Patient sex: M
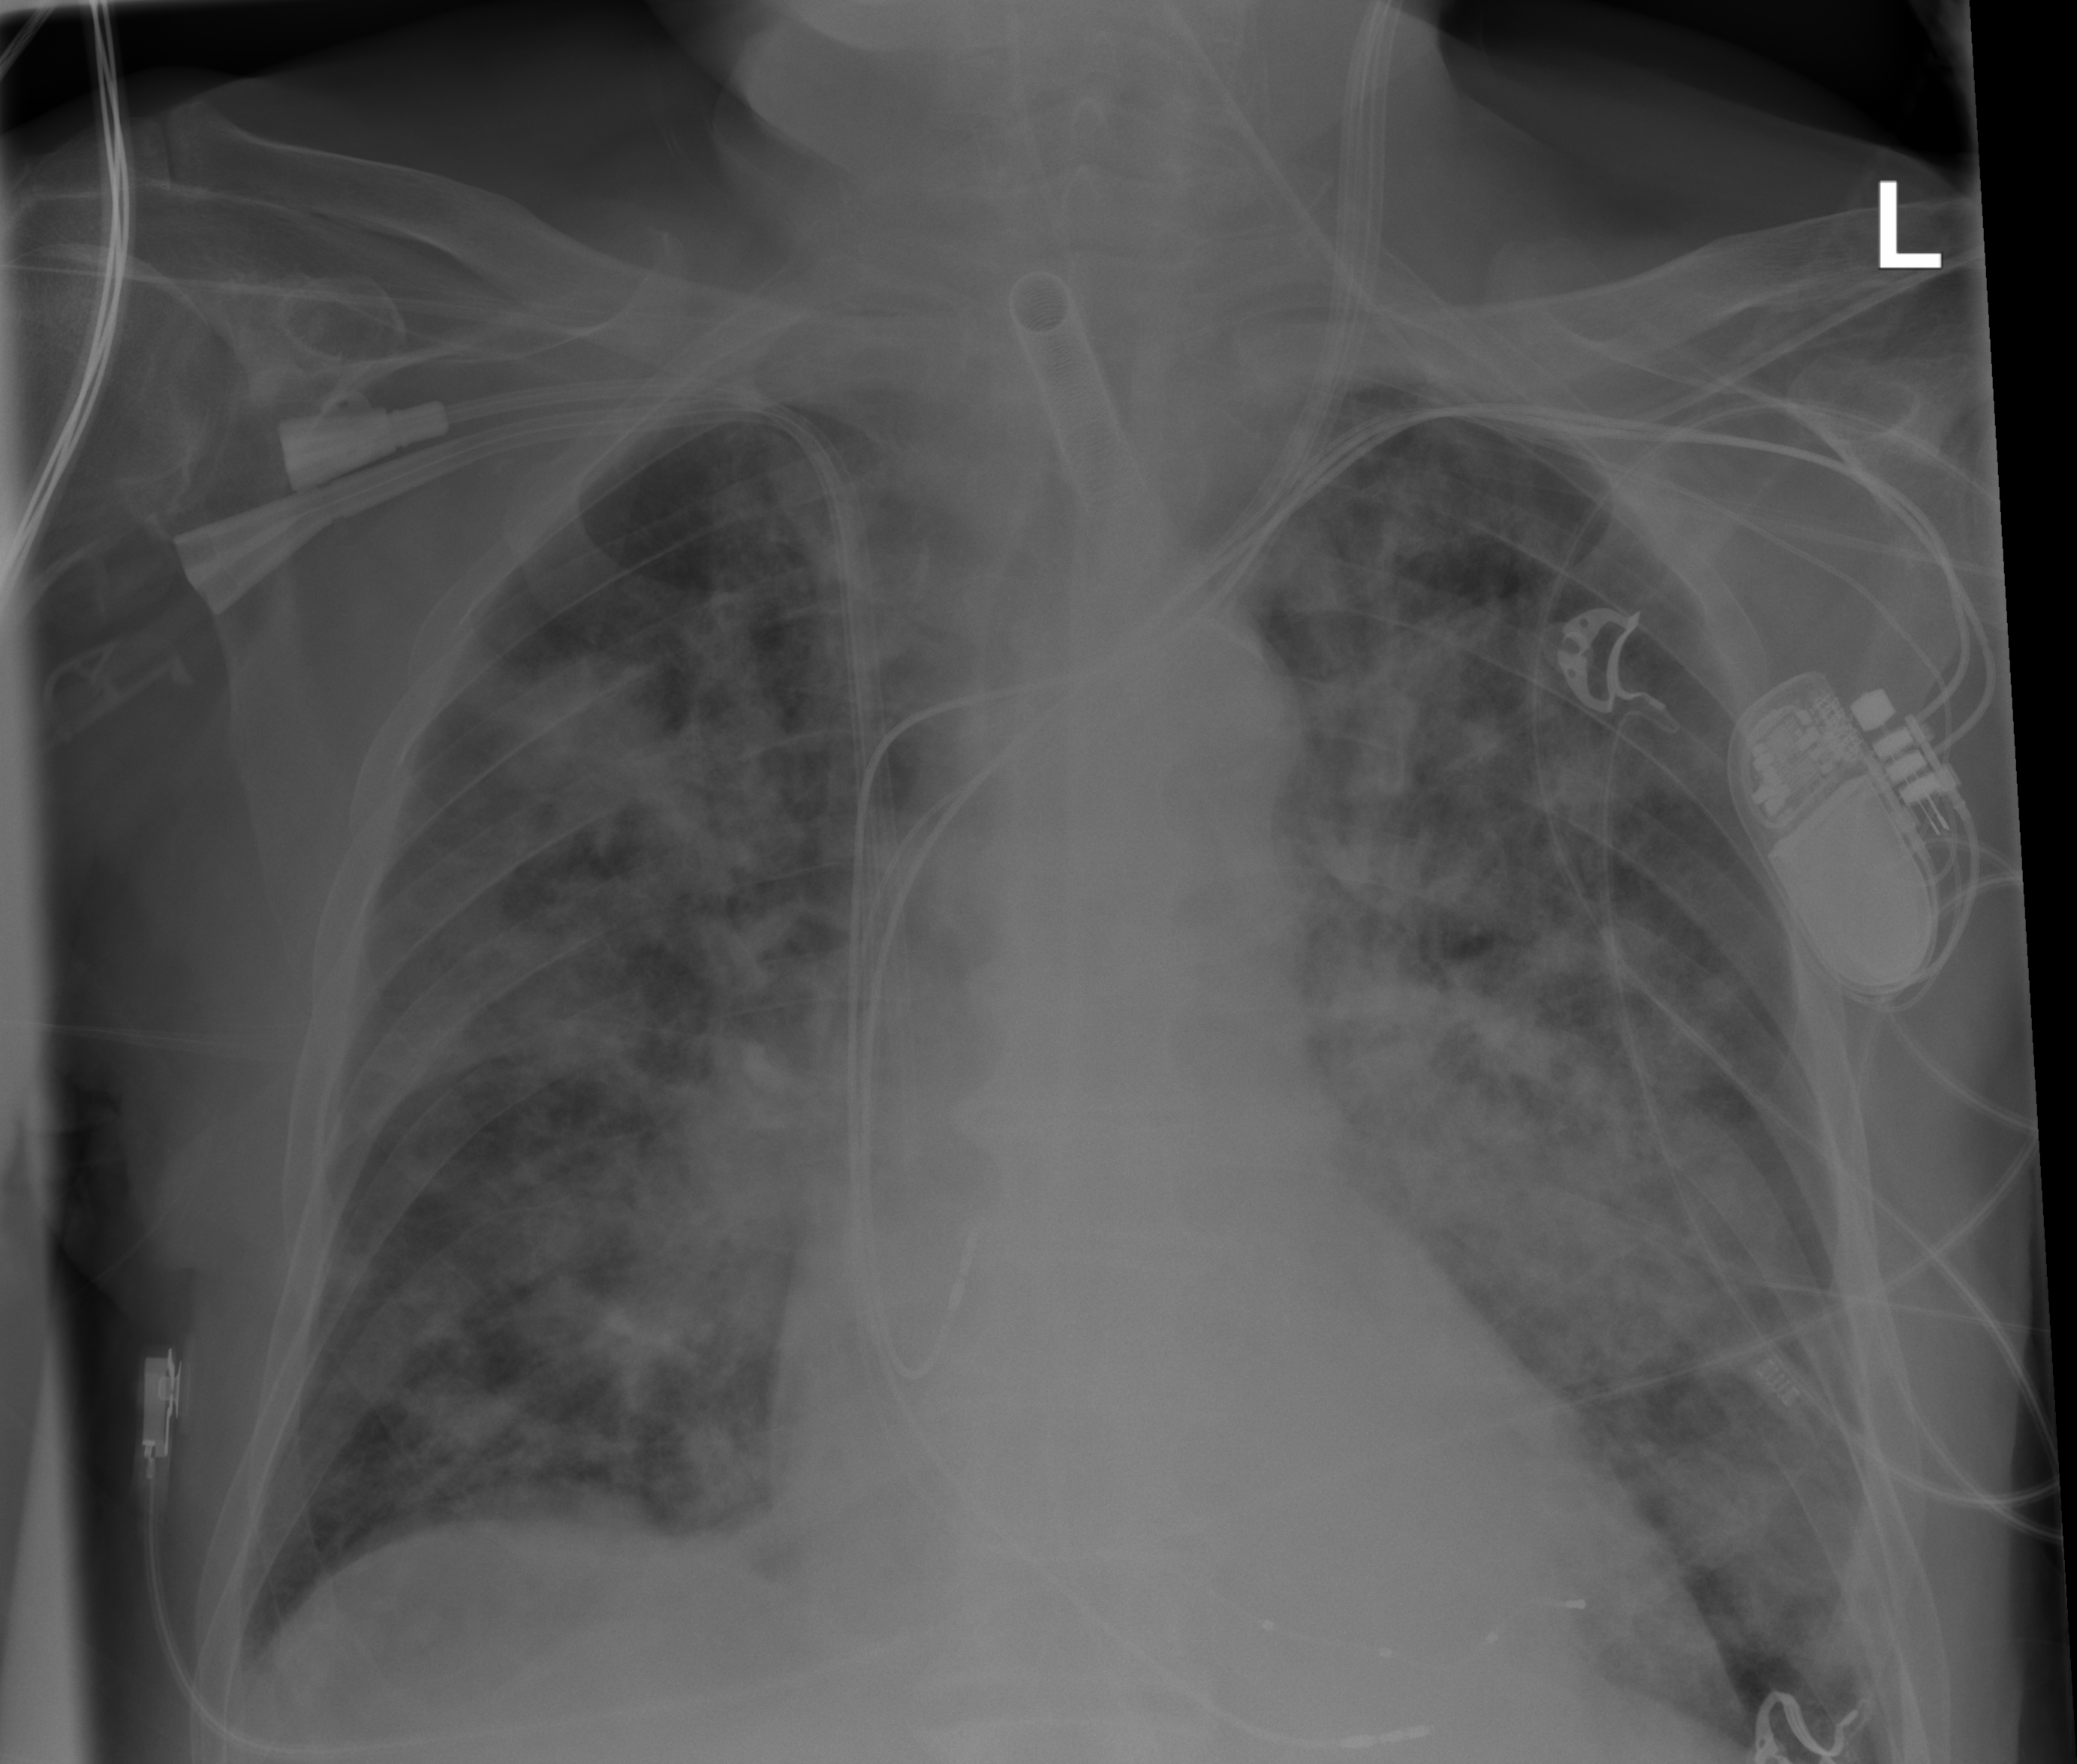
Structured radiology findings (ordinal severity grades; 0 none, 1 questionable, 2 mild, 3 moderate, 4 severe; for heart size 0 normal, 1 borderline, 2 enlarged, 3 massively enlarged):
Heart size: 0
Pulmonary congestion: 0
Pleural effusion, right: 0
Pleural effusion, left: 0
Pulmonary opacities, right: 3
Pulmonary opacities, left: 3
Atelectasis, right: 2
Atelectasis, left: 2